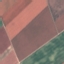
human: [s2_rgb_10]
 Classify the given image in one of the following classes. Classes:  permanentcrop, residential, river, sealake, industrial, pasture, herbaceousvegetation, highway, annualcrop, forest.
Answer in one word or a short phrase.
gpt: AnnualCrop